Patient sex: F
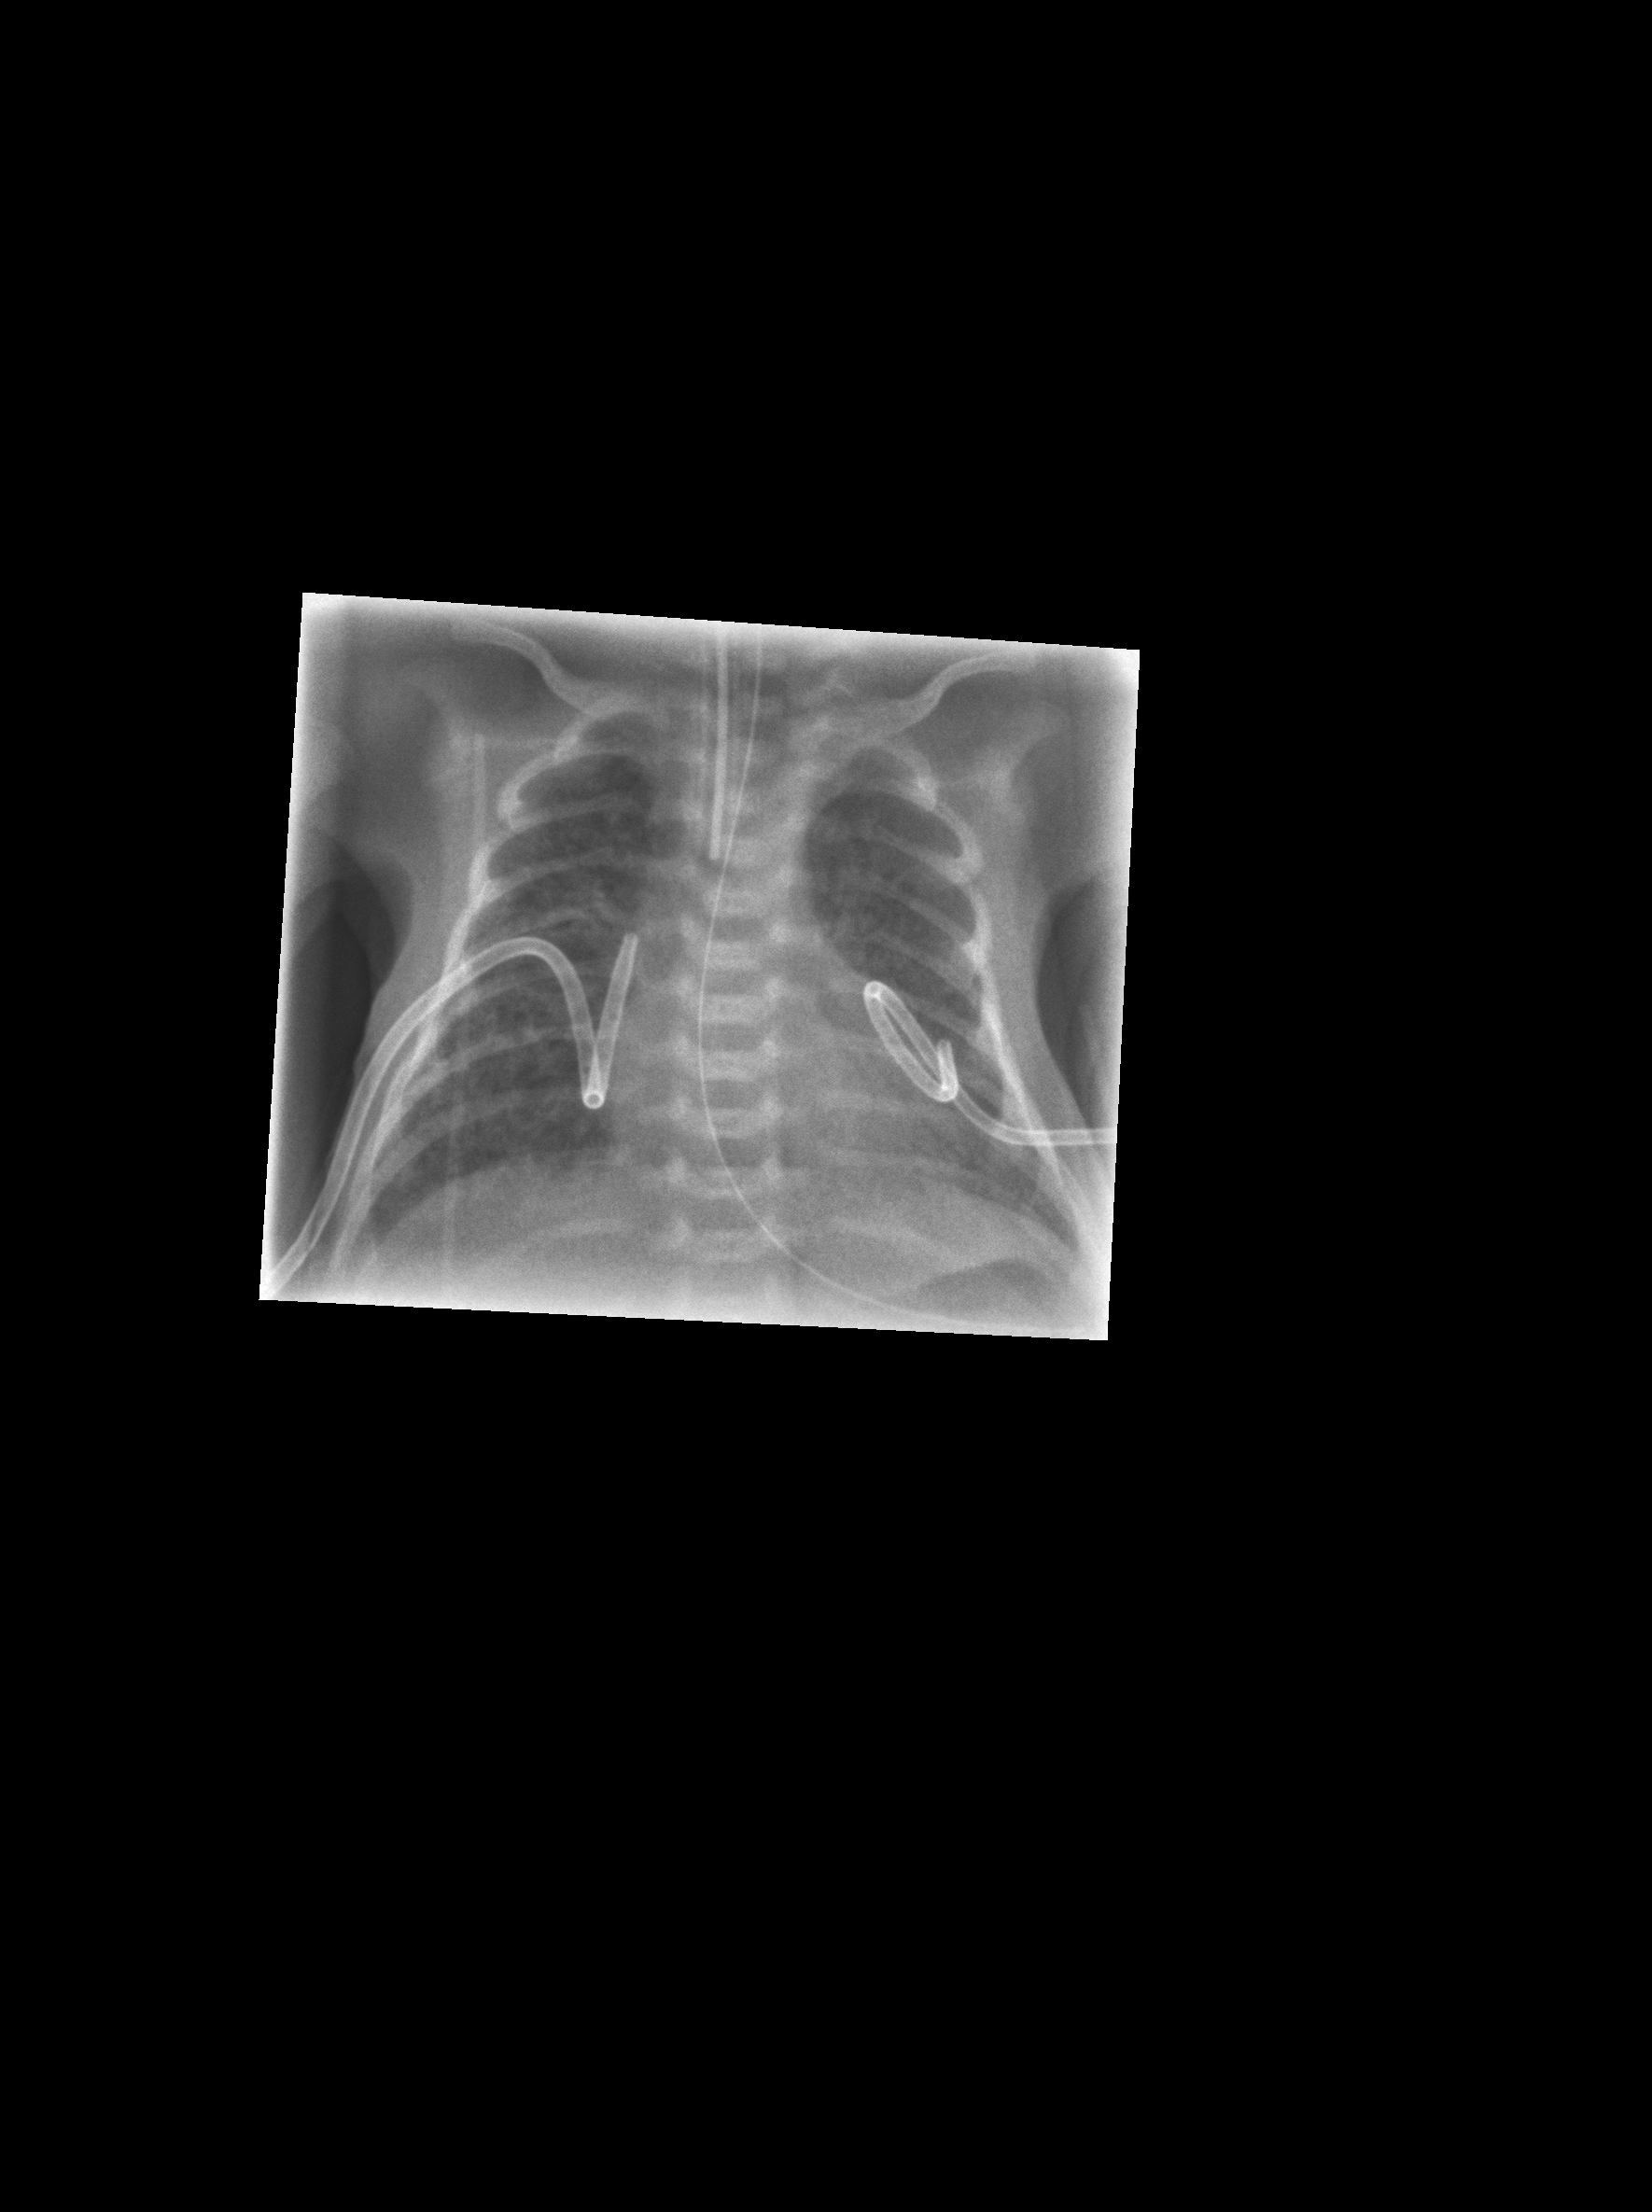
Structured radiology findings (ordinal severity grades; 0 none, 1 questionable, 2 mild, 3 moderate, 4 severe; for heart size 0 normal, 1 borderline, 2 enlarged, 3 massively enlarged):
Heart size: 1
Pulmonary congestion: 2
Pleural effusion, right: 0
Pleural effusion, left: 0
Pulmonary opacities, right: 0
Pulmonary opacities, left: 0
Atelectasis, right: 0
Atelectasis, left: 0